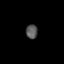
Tissue: skin
Cell type: Others
Senescence score: 0.7281
Nuclear area (px): 165
Mean DAPI intensity: 85.673